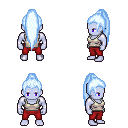
a pixel art fantasy rpg character, male body template, dark elf, purple skin, white pirate shirt, red pants, white cyan extra-long topknot hairstyle, four views (front, back, left, right), 2x2 character sprite sheet, small pixel art, hard edges, no anti-aliasing